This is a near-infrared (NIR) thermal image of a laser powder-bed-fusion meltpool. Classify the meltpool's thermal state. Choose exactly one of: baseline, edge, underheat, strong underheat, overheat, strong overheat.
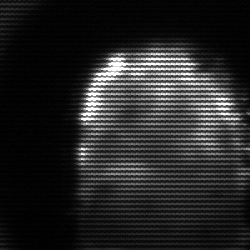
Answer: baseline